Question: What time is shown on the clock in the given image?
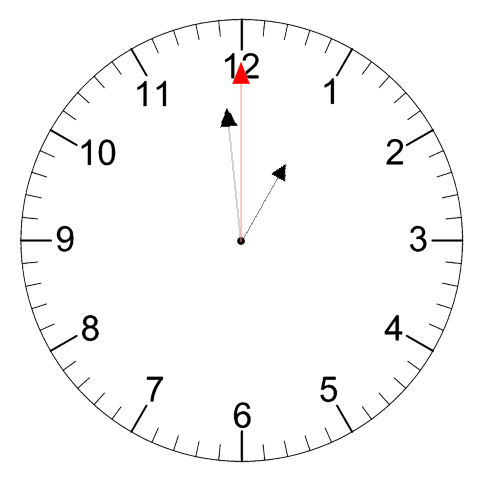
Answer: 12:59:00